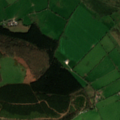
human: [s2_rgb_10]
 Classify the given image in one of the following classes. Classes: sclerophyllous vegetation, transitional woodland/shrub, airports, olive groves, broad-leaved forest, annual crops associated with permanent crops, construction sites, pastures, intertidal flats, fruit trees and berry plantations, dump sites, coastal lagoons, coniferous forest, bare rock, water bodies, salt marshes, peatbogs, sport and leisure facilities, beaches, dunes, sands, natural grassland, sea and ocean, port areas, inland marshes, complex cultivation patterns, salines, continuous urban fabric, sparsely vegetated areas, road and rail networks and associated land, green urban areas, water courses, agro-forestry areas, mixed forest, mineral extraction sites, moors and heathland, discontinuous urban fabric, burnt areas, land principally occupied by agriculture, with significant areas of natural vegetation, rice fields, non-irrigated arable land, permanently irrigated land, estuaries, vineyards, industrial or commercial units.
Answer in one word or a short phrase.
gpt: pastures, mixed forest